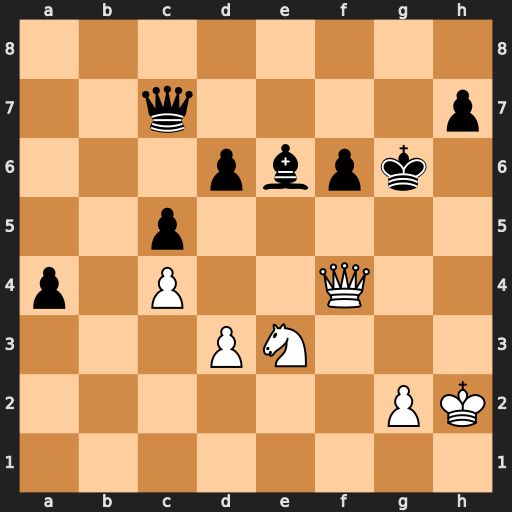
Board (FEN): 8/2q4p/3pbpk1/2p5/p1P2Q2/3PN3/6PK/8
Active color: w
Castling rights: -
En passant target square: -
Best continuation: Qe4+ Kg7 Qxe6